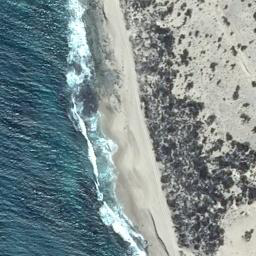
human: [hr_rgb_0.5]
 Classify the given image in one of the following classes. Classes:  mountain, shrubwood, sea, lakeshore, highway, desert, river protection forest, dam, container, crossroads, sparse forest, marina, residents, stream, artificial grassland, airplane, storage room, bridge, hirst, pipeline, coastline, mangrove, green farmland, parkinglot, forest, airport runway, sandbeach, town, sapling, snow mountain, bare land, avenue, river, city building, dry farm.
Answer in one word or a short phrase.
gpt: coastline